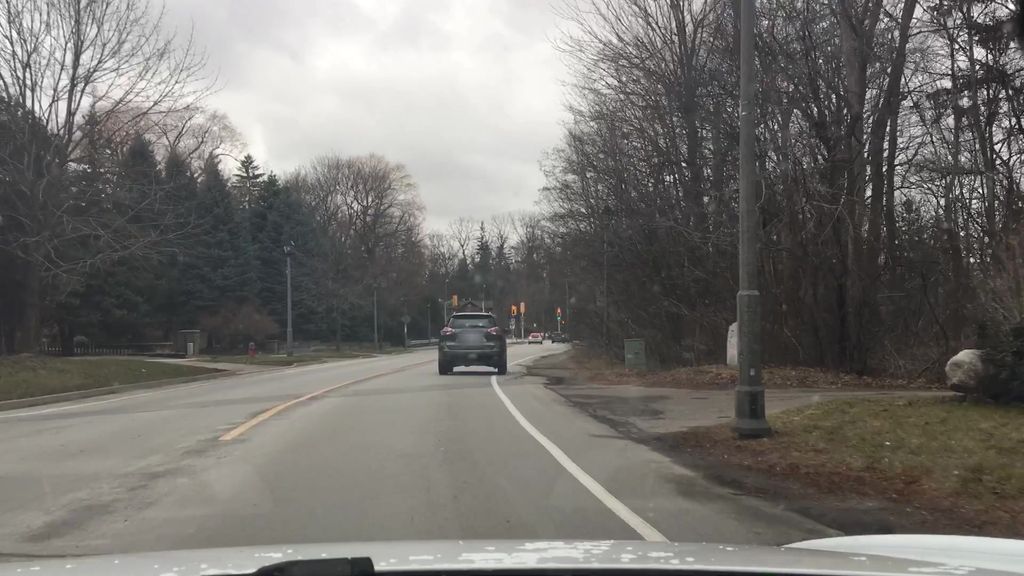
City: hamilton